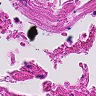
Metastatic tissue present: no